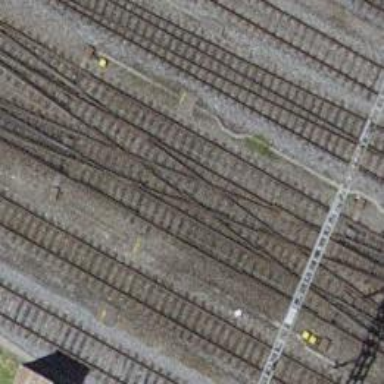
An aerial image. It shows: Railway siding with one electrified track and contact line.